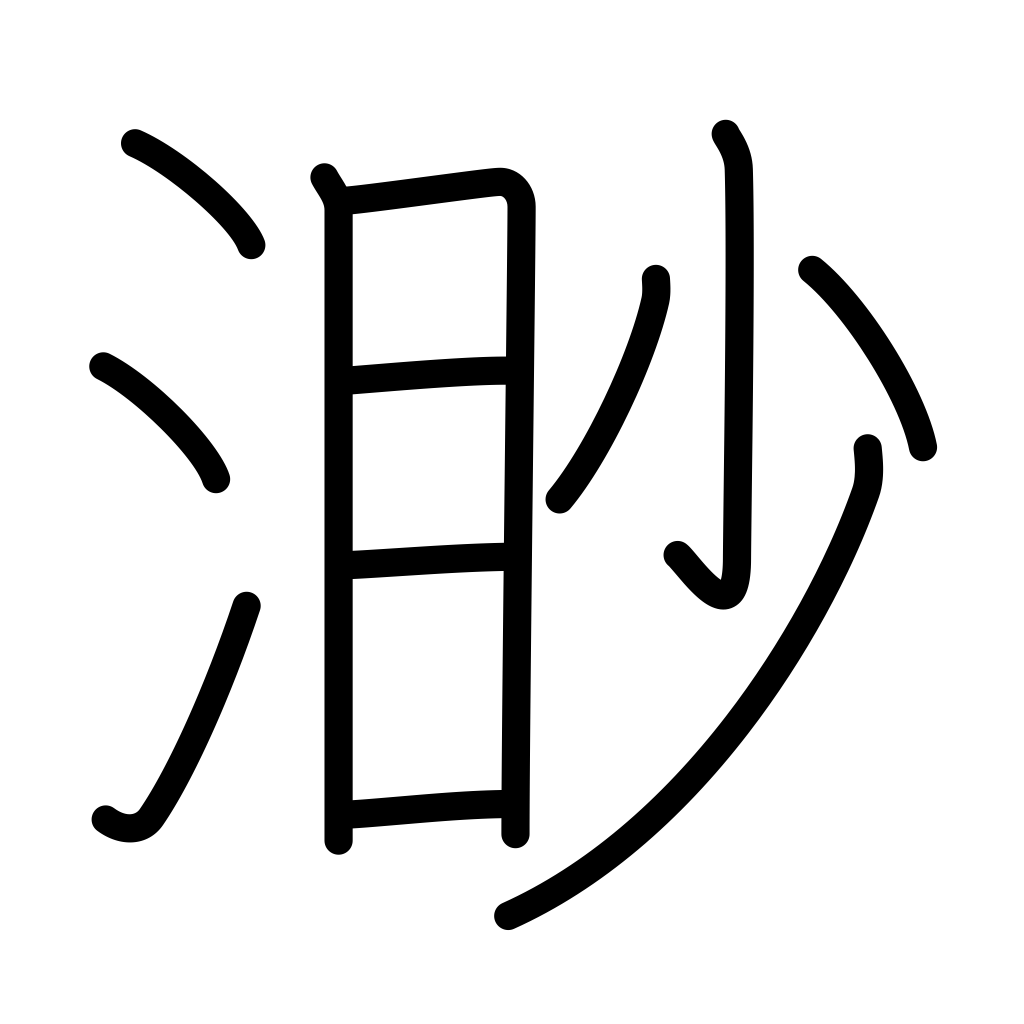
Meaning: tiny, boundless